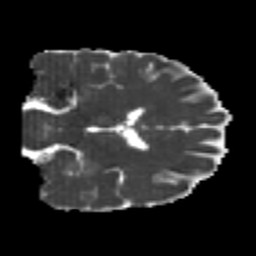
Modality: MD
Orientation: coronal
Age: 26
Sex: male
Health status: healthy
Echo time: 0.074 s